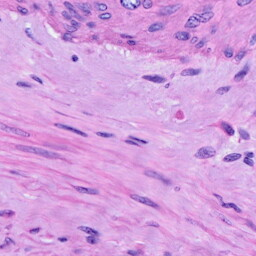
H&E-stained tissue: Cervix